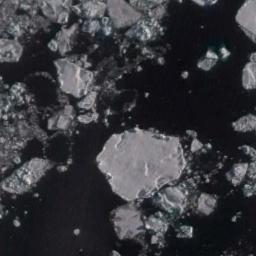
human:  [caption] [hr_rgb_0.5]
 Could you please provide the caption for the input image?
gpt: There are sea ice of different shapes and sizes .

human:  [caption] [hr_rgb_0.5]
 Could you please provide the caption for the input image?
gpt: There are many ice on the dark blue sea .

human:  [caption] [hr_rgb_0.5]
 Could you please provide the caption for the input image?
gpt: A large piece of sea ice and a lot of small pieces of sea ice float in the deep blue sea .

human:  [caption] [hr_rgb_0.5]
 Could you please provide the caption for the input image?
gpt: Countless ice cubes of various sizes are connected into a loose, Large piece floating on the blue sea .

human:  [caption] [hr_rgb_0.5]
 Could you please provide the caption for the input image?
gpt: There are many pieces of sea ice .